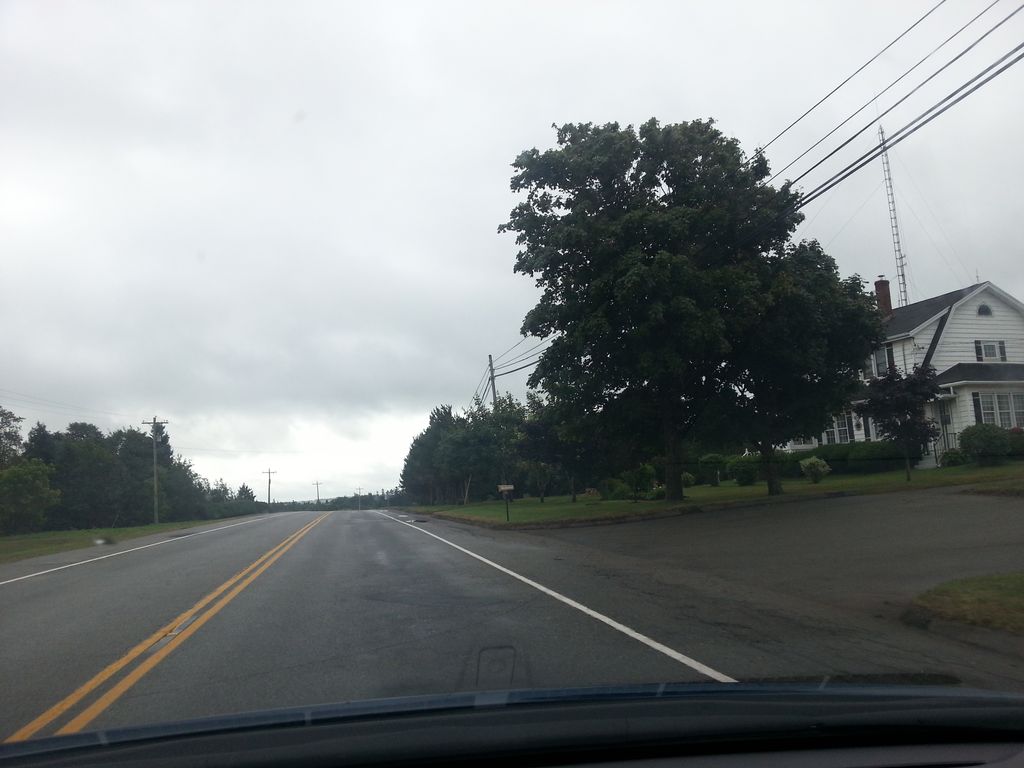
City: charlottetown